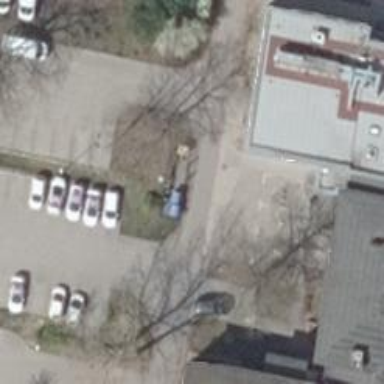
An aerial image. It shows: Paved parking area.